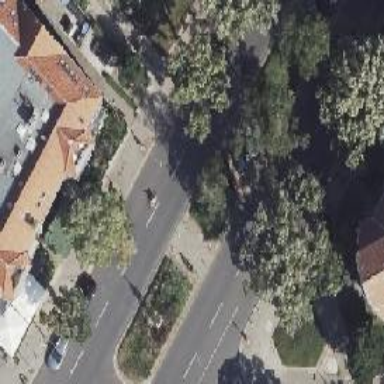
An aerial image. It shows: Asphalt footway with unmarked crossing.